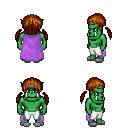
a pixel art fantasy rpg character, male body template, orc, green skin, lavender cape, white pants, brunette twin-tailed hairstyle, iron tiara, white slippers, four views (front, back, left, right), 2x2 character sprite sheet, small pixel art, hard edges, no anti-aliasing